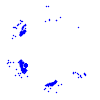
Particle: pion